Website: crate-barrel
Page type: billing-address
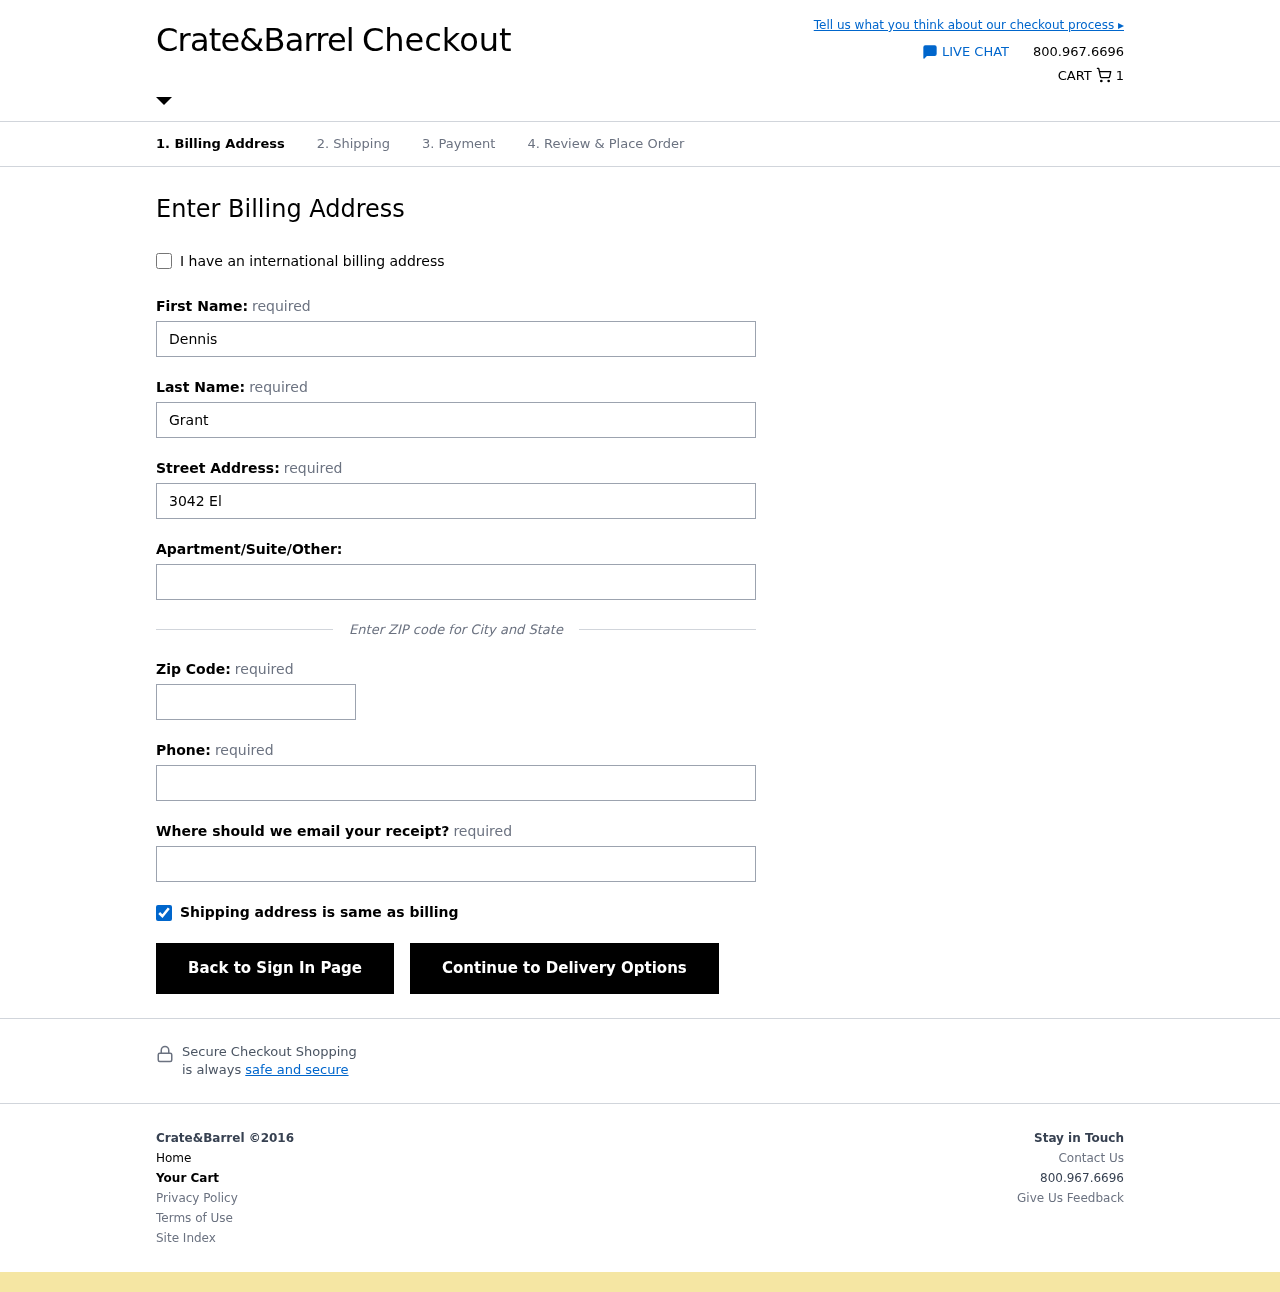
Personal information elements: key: PII_EMAIL
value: dennis.grant@hotmail.com
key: PII_FIRSTNAME
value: Dennis
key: PII_LASTNAME
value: Grant
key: PII_PHONE
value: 8188193635
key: PII_POSTCODE
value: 43099
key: PII_STREET
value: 3042 Elizabeth Divide
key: PII_STREET2
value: Suite 382
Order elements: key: ORDER_NUM_ITEMS
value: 1